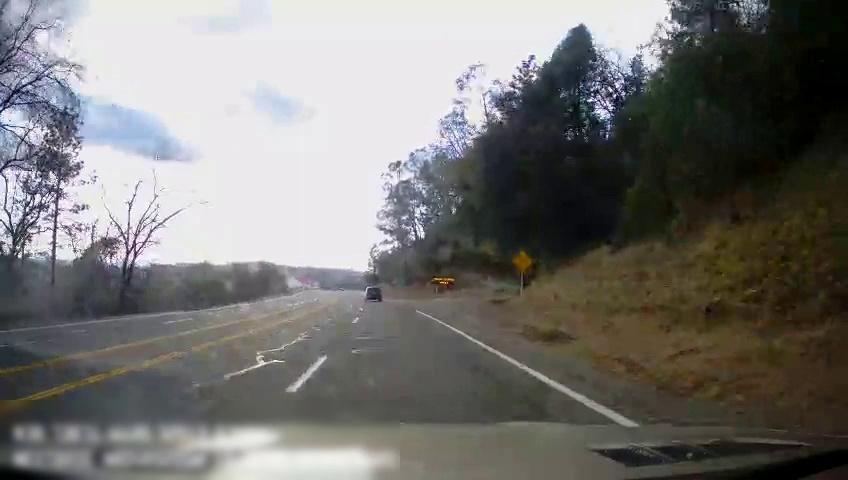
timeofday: Day
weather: Cloudy
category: Drivable Space
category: Vehicles | SUV
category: Lanes | Opposite Lane
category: Lanes | Alternate Lane
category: Lanes | Alternate Lane
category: Lanes | Current Lane
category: Lanes | Current Lane
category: Traffic | Signs
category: Traffic | Signs